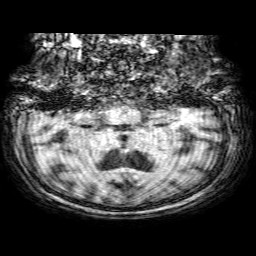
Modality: T1w
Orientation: sagittal
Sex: female
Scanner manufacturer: philips
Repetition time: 0.008172 s
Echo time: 0.00376 s